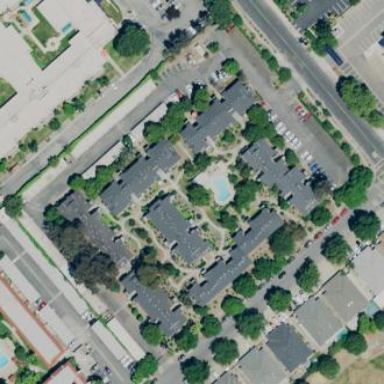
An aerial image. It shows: Residential area with apartments.